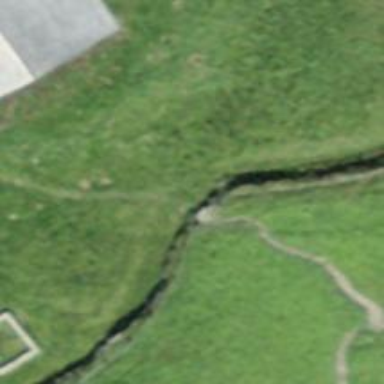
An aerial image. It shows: Fence.